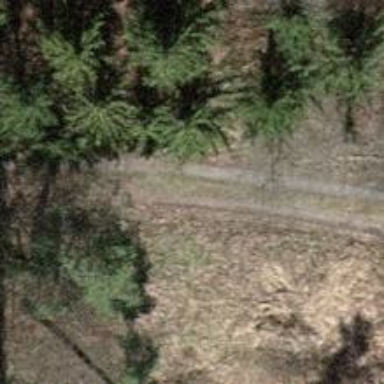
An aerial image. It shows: Gravel track with grade 2 quality.